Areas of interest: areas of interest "Botanical Garden"
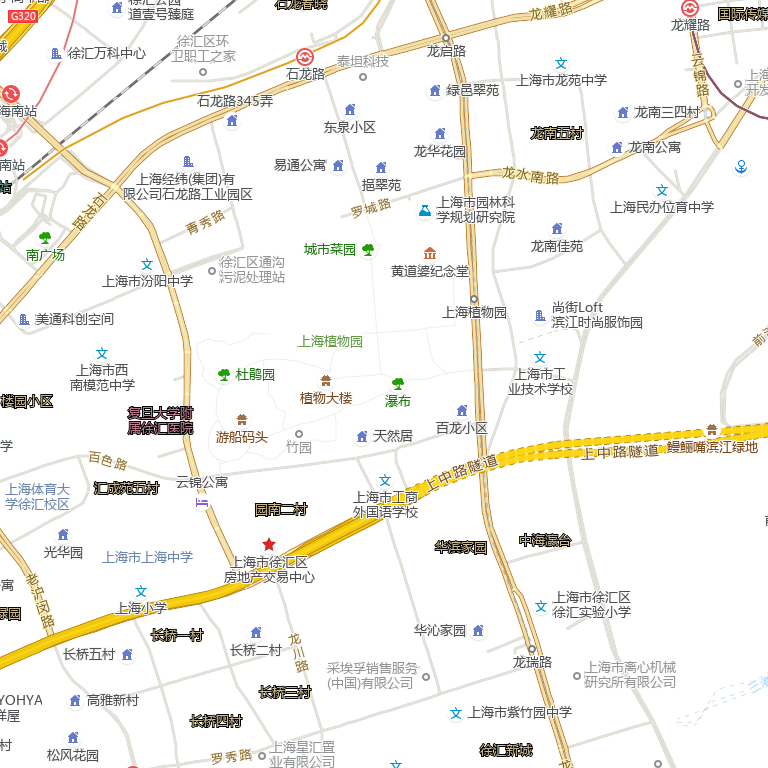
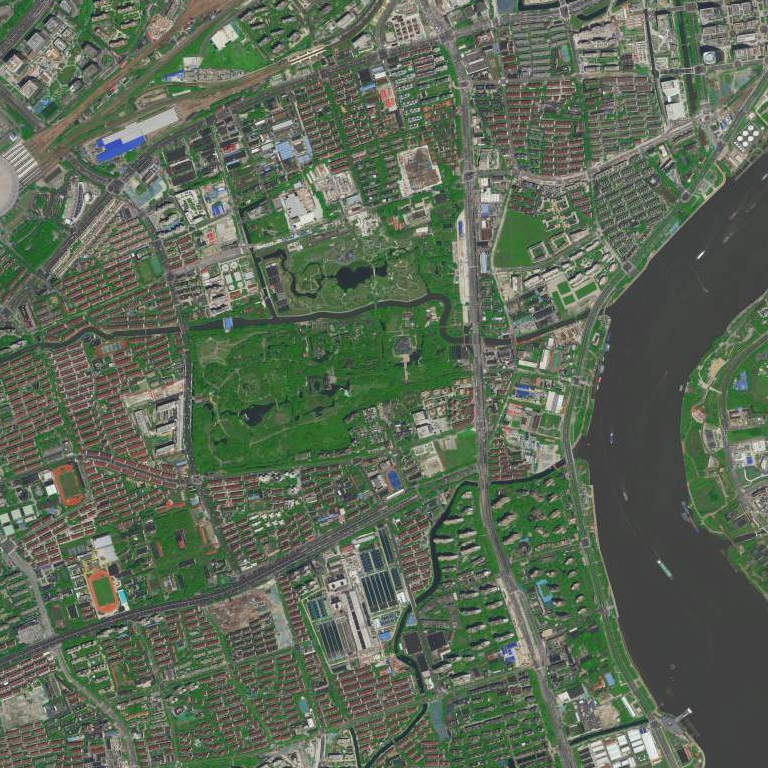